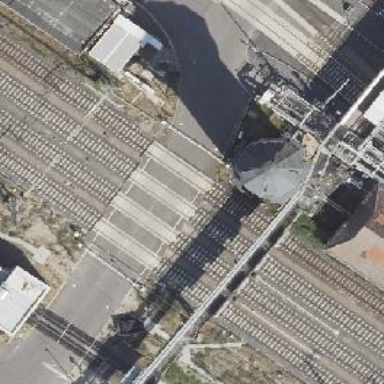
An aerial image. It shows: Level crossing with double half barrier and saltire markings.